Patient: sex M, age 57
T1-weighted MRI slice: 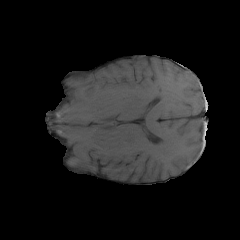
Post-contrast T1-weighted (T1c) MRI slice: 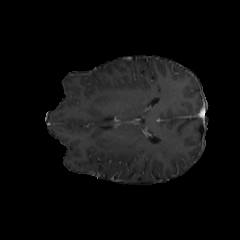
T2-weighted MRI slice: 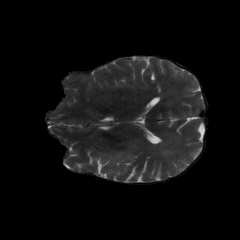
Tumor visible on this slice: yes
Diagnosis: Glioblastoma, IDH-wildtype
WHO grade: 4